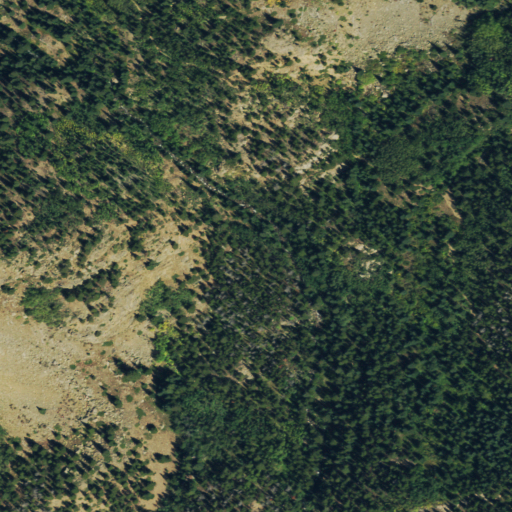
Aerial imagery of valley in Colorado named Smelter Gulch containing evergreen forest, shrub, deciduous forest, mixed forest, and grassland